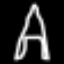
Label: The Eiffel Tower